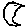
Label: moon